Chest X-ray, PA view. Patient: 36 years old, sex F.
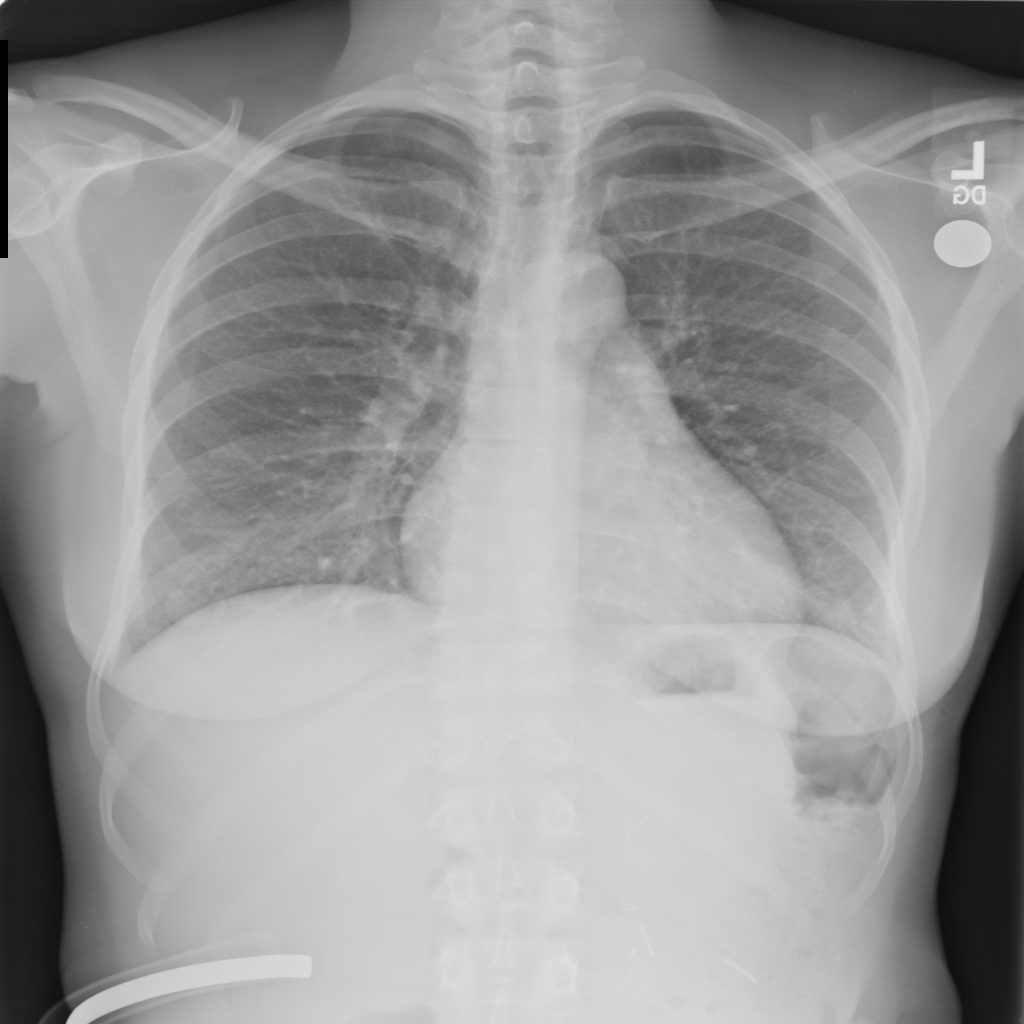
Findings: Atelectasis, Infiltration